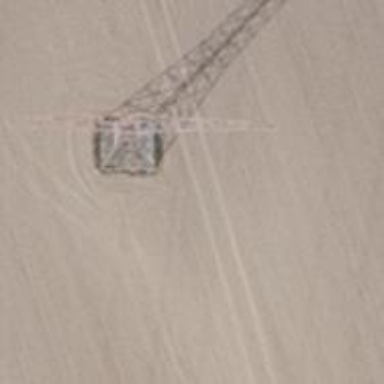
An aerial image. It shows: Power tower.